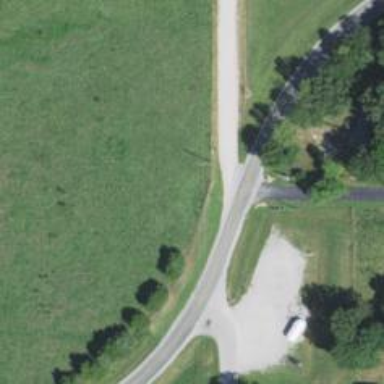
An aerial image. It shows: Secondary road.